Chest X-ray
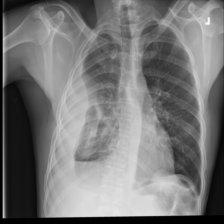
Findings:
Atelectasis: positive
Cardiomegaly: negative
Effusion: negative
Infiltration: negative
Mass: negative
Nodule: negative
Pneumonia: negative
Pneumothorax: negative
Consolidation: negative
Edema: negative
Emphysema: negative
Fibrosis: negative
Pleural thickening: positive
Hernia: negative